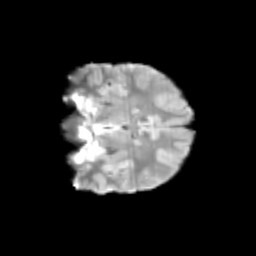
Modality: T2w
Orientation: coronal
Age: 10
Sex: male
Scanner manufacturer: siemens
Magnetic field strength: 3 T
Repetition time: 3.8 s
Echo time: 0.07 s